Question: How to obtain the following surface via Matplotlib?
It is easy in matlab via:
'''
mesh(peaks)
'''
It seems matplotlib does not have an exact counterpart of 'mesh' in matlab.
the 'Wireframe plots' does not have any 'colormap' option

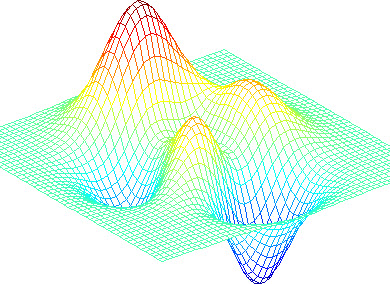
Answer: It seems to be possible with matplotlib even if it is a bit of a hack:
'''
from mpl_toolkits.mplot3d import axes3d
from mpl_toolkits.mplot3d import art3d
import matplotlib.pyplot as plt
import numpy as np
import matplotlib as mpl
fig = plt.figure()
ax = fig.add_subplot(111, projection='3d')
X, Y, Z = axes3d.get_test_data(0.05)
wire = ax.plot_wireframe(X, Y, Z, rstride=10, cstride=10)
# Retrive data from internal storage of plot_wireframe, then delete it
nx, ny, _ = np.shape(wire._segments3d)
wire_x = np.array(wire._segments3d)[:, :, 0].ravel()
wire_y = np.array(wire._segments3d)[:, :, 1].ravel()
wire_z = np.array(wire._segments3d)[:, :, 2].ravel()
wire.remove()
# create data for a LineCollection
wire_x1 = np.vstack([wire_x, np.roll(wire_x, 1)])
wire_y1 = np.vstack([wire_y, np.roll(wire_y, 1)])
wire_z1 = np.vstack([wire_z, np.roll(wire_z, 1)])
to_delete = np.arange(0, nx*ny, ny)
wire_x1 = np.delete(wire_x1, to_delete, axis=1)
wire_y1 = np.delete(wire_y1, to_delete, axis=1)
wire_z1 = np.delete(wire_z1, to_delete, axis=1)
scalars = np.delete(wire_z, to_delete)
segs = [list(zip(xl, yl, zl)) for xl, yl, zl in zip(wire_x1.T, wire_y1.T, wire_z1.T)]
# Plots the wireframe by a a line3DCollection
my_wire = art3d.Line3DCollection(segs, cmap="hsv")
my_wire.set_array(scalars)
ax.add_collection(my_wire)
plt.colorbar(my_wire)
plt.show()
'''